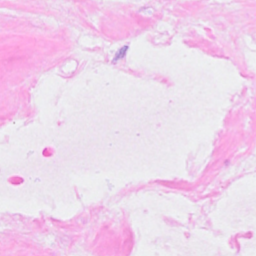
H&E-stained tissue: Breast